Field crop: maize
Growth stage: 2
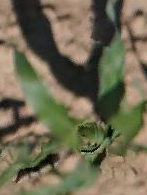
Species: maize